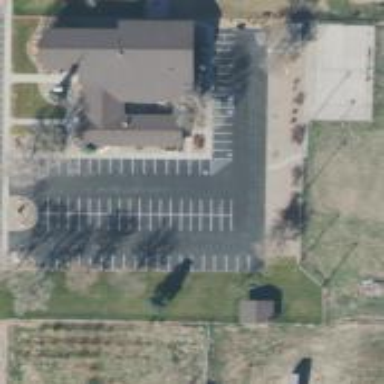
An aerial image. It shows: Parking space is available.